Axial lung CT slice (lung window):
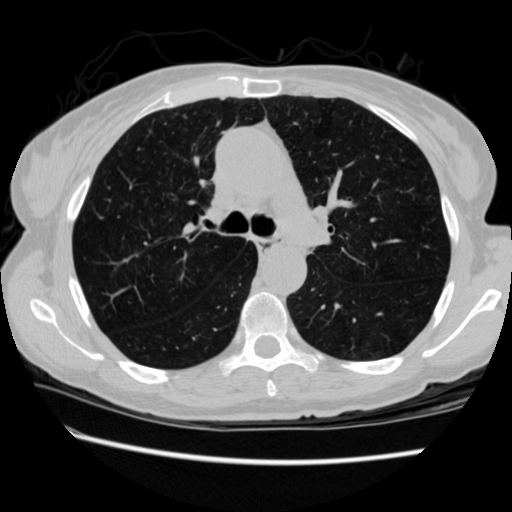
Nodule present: no